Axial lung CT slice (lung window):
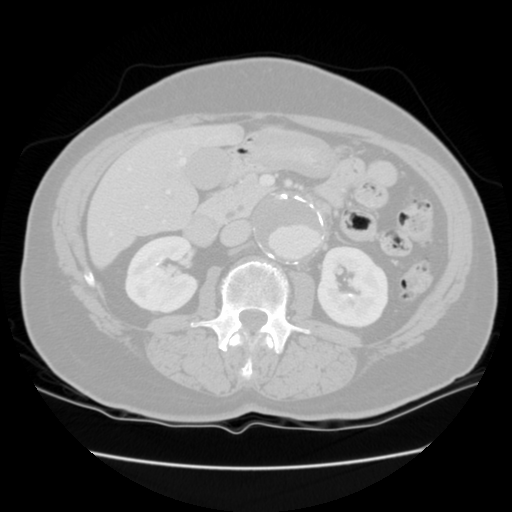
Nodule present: no